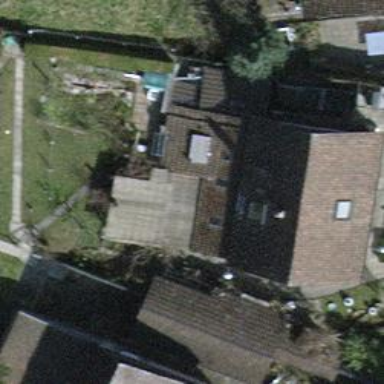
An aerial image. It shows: Detached building.